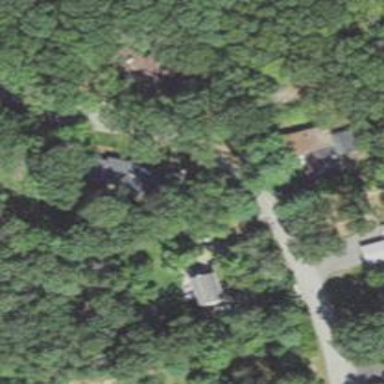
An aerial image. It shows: Residential driveway.